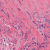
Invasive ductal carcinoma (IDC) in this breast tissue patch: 1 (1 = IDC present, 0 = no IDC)